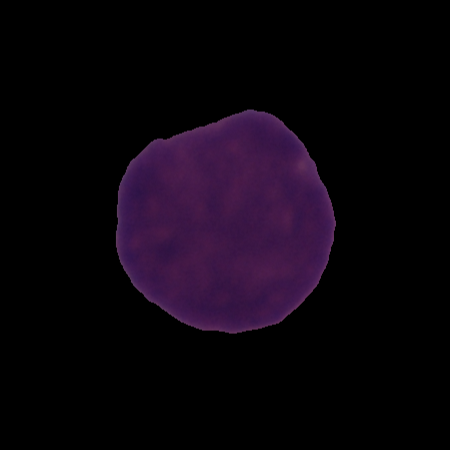
Label: cancer